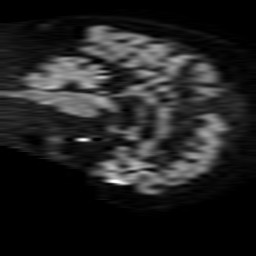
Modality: TRACE
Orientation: sagittal
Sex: female
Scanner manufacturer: philips
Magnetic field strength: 1.5 T
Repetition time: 3.842 s
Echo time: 0.09719 s